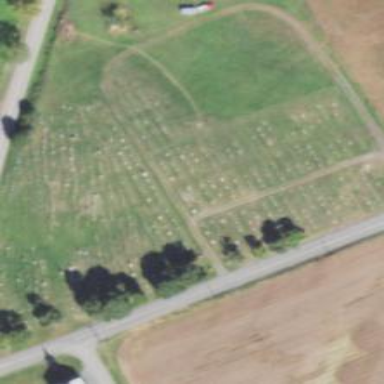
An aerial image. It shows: Graveyard.